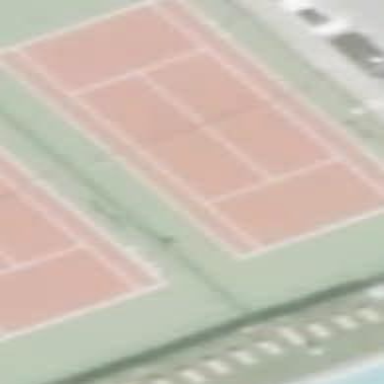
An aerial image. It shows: Concrete tennis court on leisure land pitch.